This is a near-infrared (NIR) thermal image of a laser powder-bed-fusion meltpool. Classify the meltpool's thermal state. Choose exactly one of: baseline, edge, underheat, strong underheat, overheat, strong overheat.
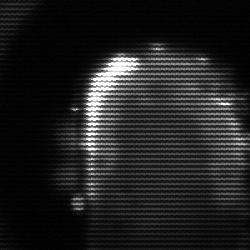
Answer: baseline